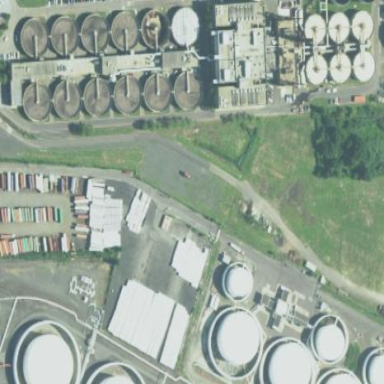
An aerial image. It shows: View of wastewater plant.